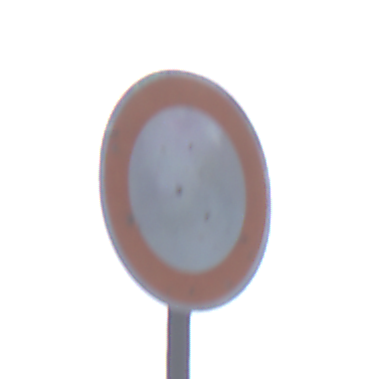
Verkehrszeichen: VerbotFahrzeugeAllerArt
Umgebung: Outdoor, Nature
Tageszeit: SunriseSunset
Wetter: Overcast
Licht: Natural
Jahreszeit: NotSpecified
Kontrast: LowContrast